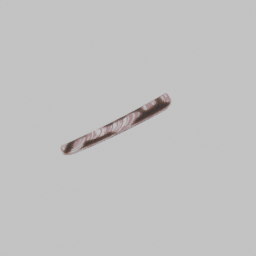
Label: animals